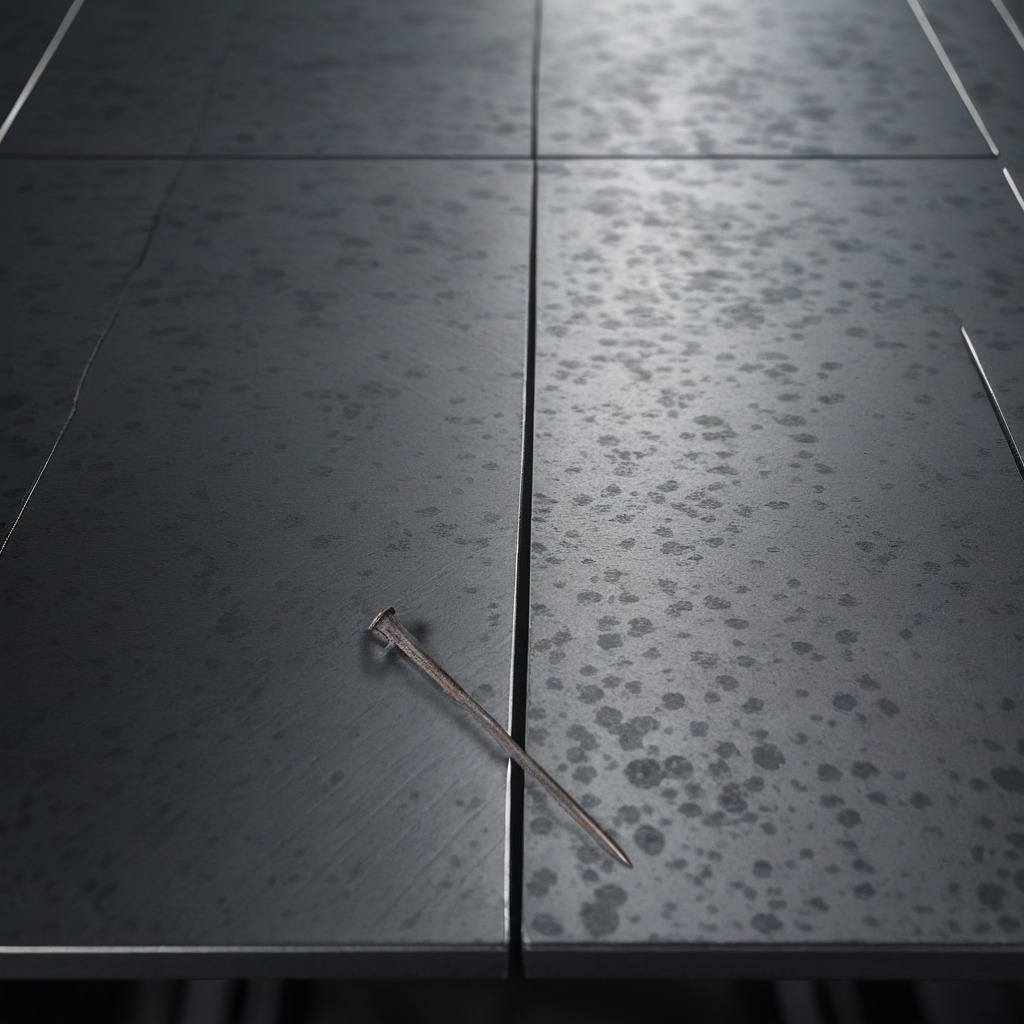
An iron nail is lying on a cold steel table in a mining workshop gritty textures.